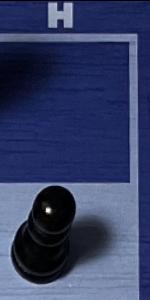
Label: Pawn_Black